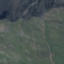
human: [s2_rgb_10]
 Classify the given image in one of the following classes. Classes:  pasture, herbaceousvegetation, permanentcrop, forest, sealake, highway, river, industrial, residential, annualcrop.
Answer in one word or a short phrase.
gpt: HerbaceousVegetation